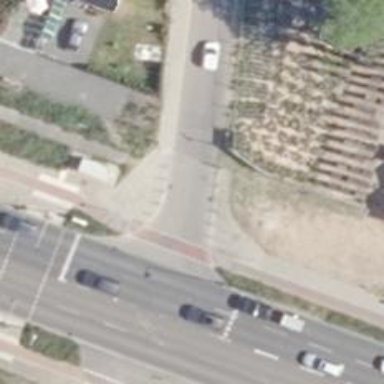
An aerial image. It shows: Unmarked road crossing.